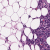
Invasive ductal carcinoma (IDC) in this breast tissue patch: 1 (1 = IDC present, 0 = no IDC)